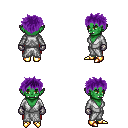
a pixel art fantasy rpg character, female body template, orc, green skin, white robe, red pants, purple bedhead hairstyle, metal gloves, gold boots, four views (front, back, left, right), 2x2 character sprite sheet, small pixel art, hard edges, no anti-aliasing